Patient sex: F
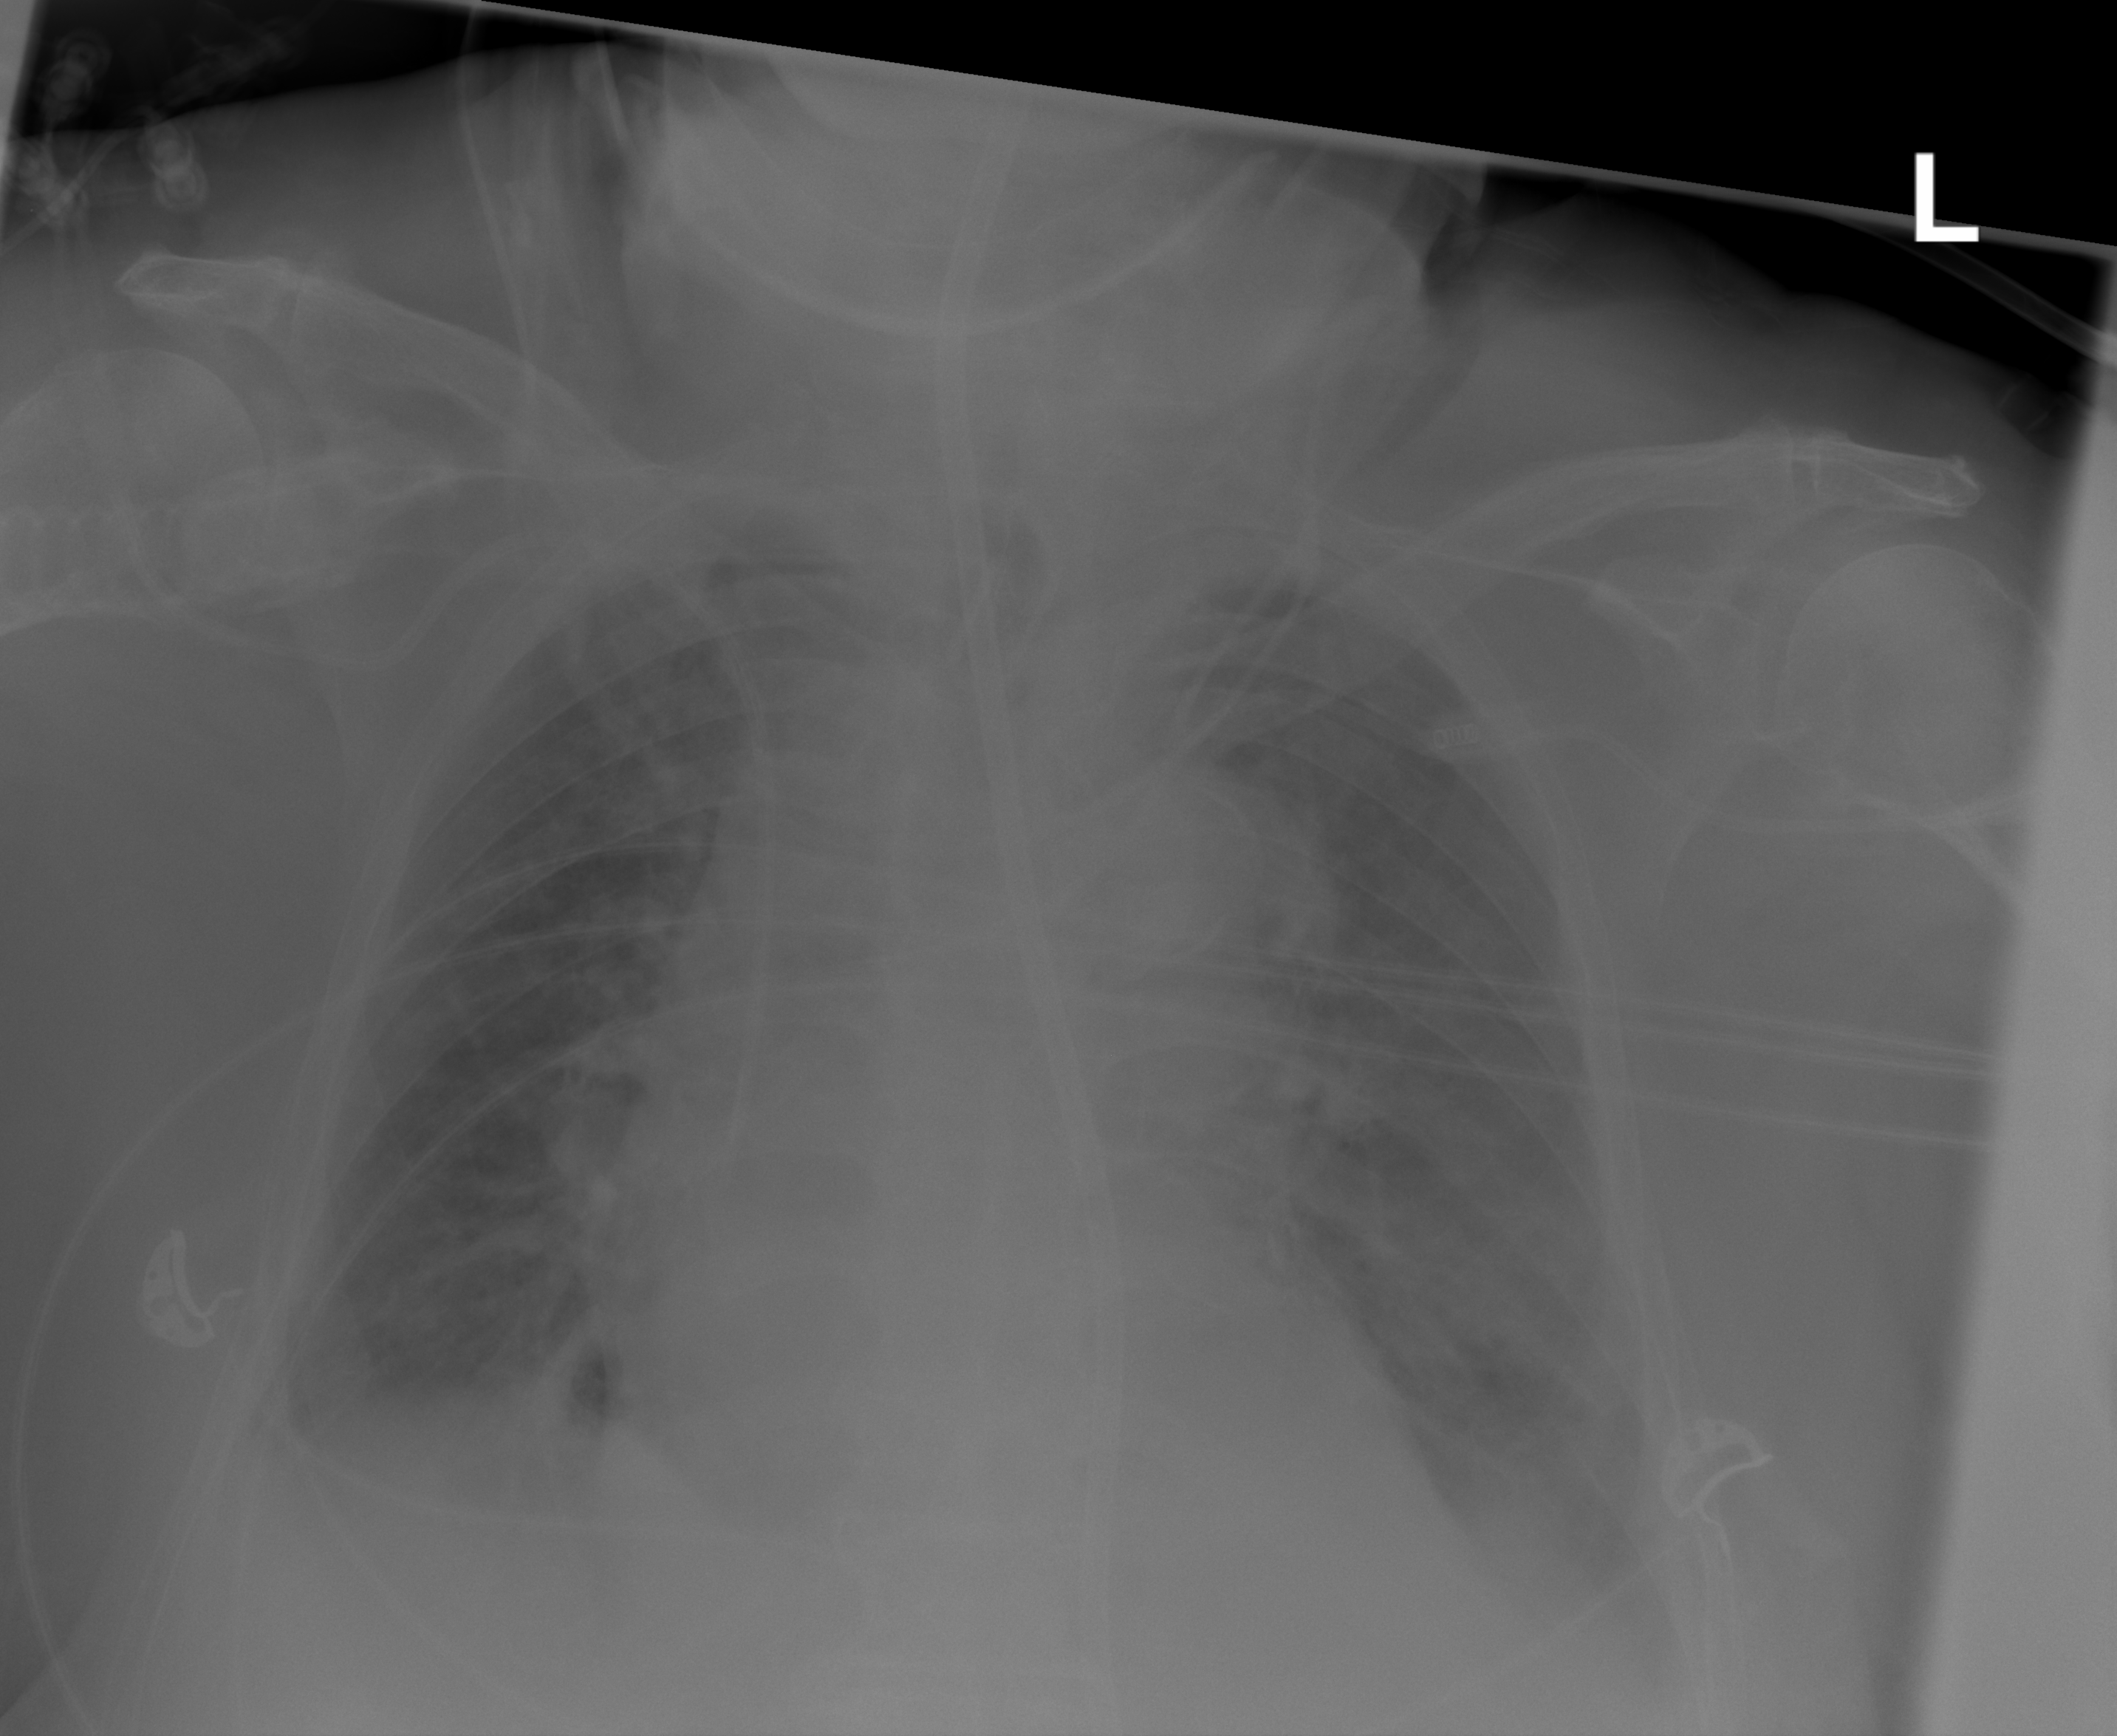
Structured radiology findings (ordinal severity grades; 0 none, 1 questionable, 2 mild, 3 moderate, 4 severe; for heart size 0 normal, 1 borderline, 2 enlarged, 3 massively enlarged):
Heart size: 1
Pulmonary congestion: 2
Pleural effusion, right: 2
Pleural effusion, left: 2
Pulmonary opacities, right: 0
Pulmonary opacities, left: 0
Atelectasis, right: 2
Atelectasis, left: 0